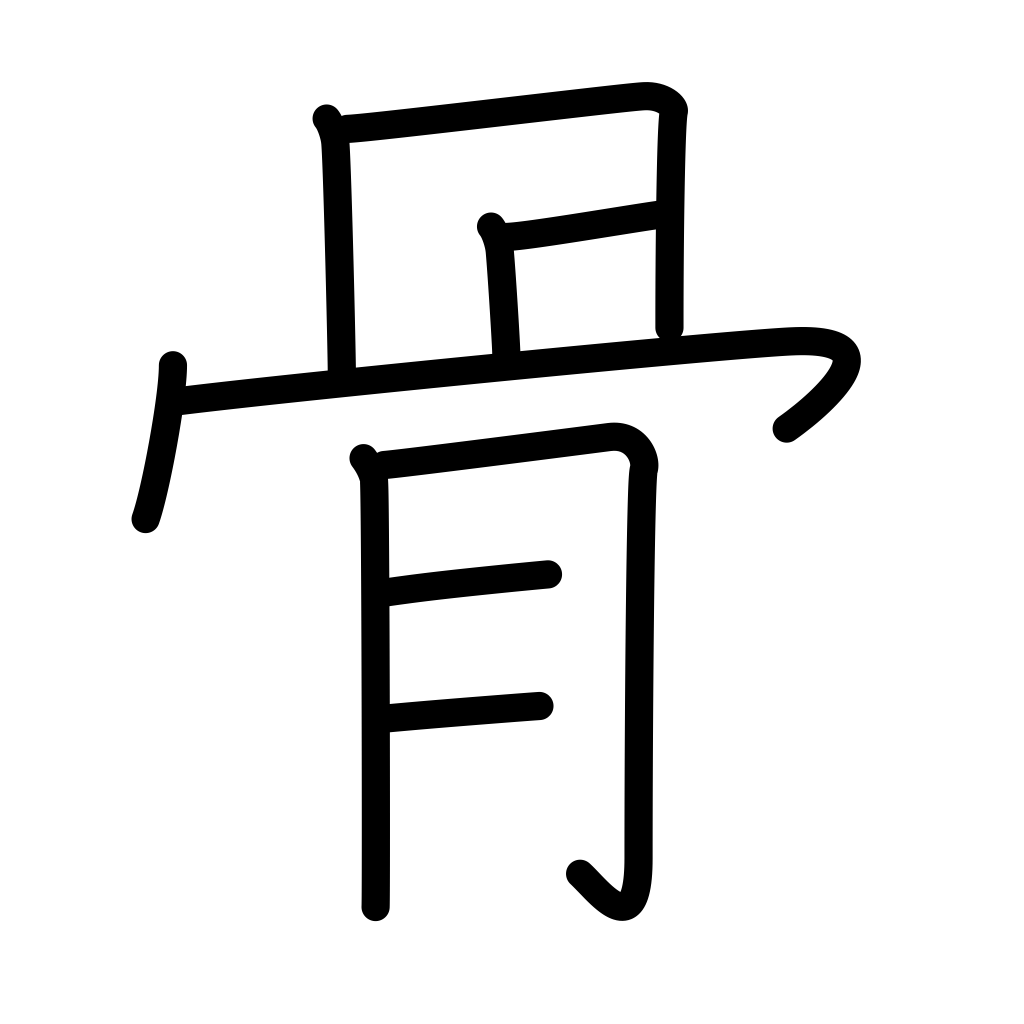
Meaning: skeleton, bone, remains, frame